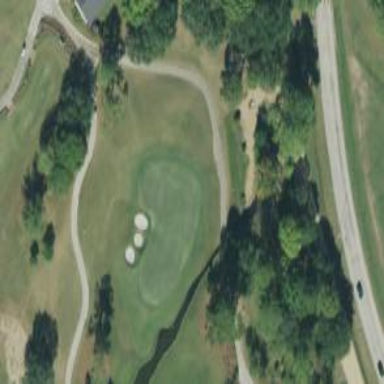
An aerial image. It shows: Path bridge with view of golf course.